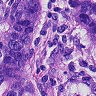
Metastatic tissue present: yes